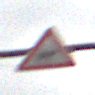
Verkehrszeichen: ViehtriebLinks
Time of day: MorningAfternoon
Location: Outdoor (Nature)
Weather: Overcast
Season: NotSpecified
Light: Natural